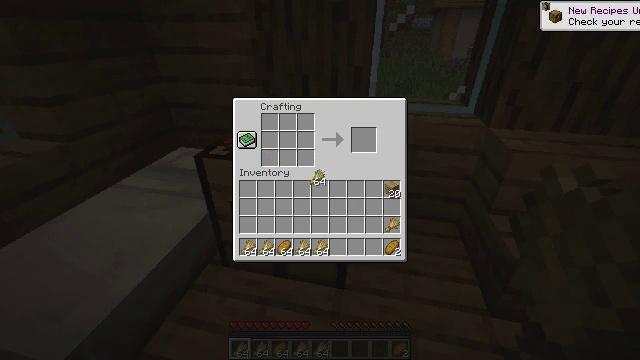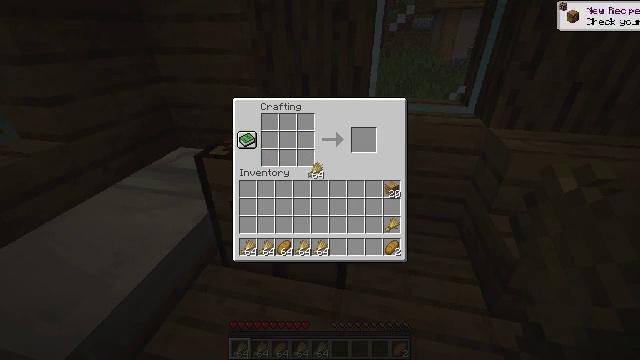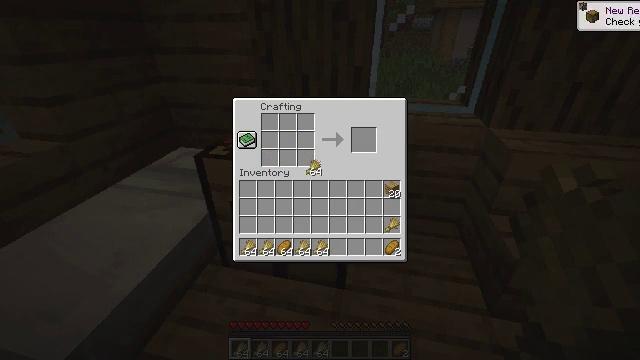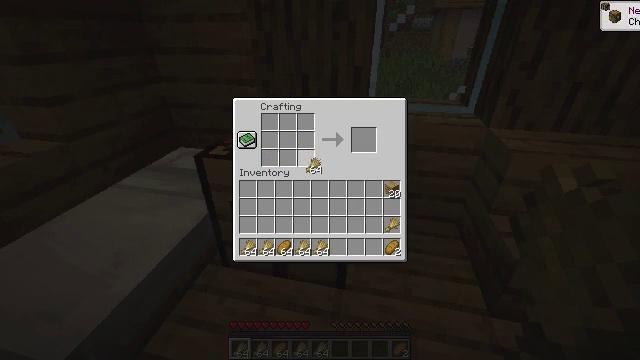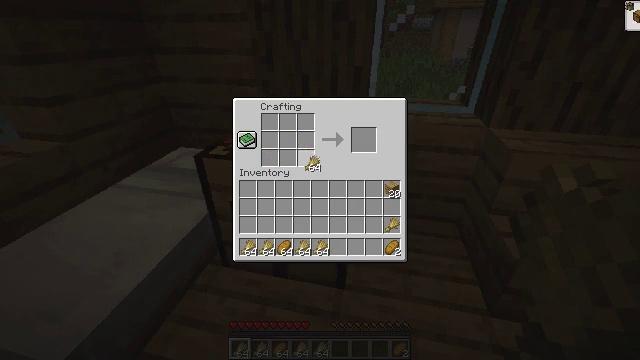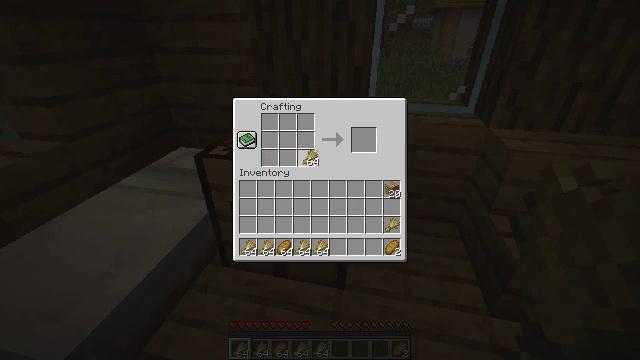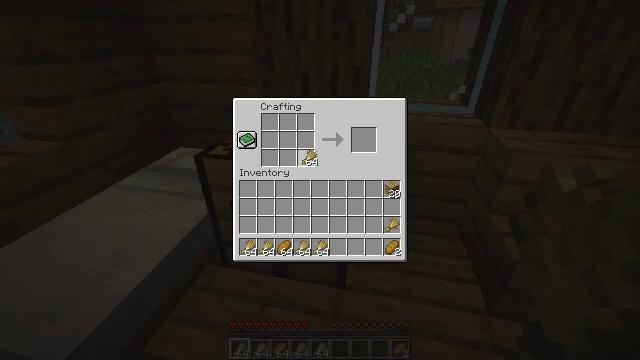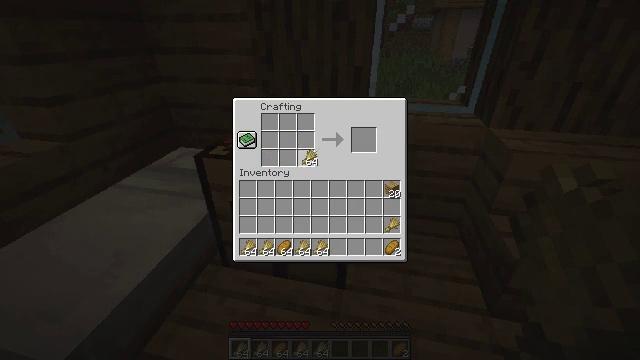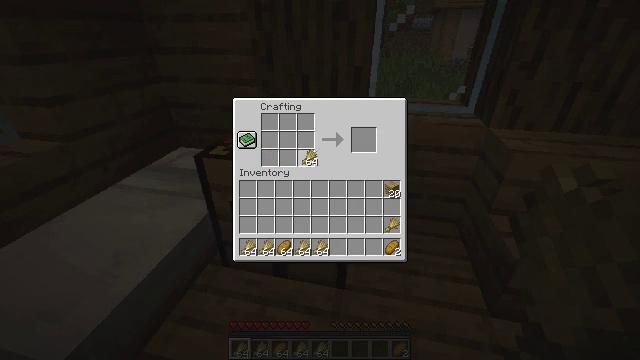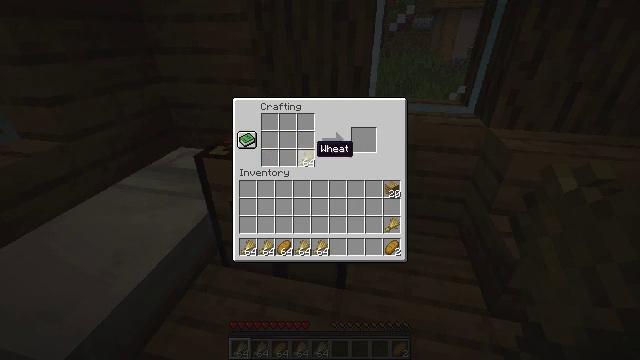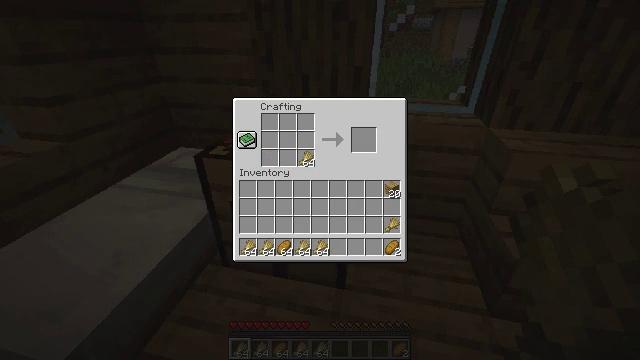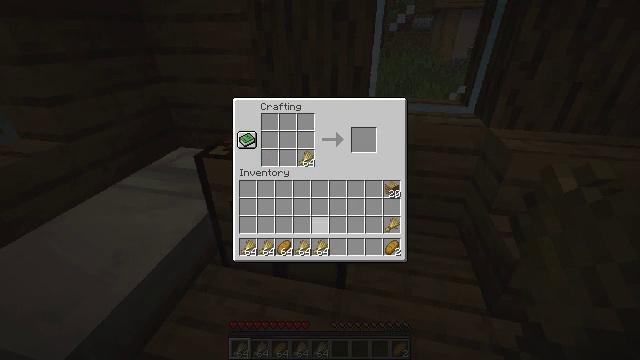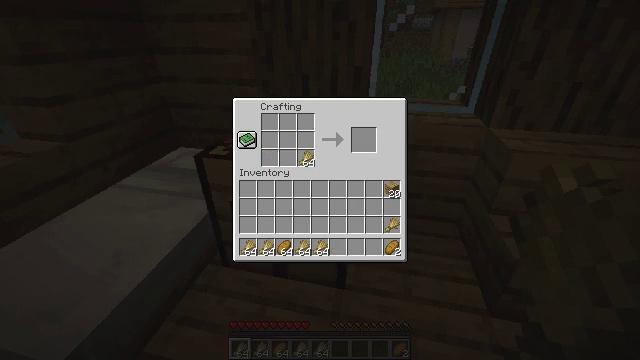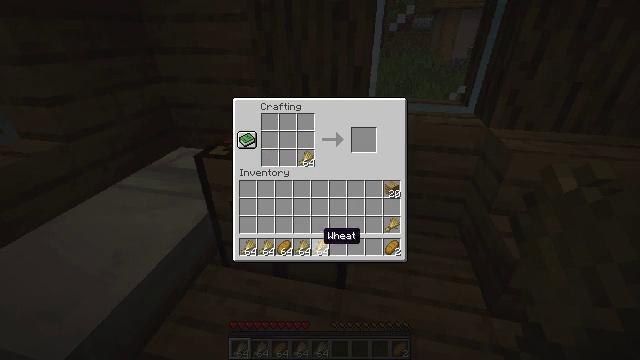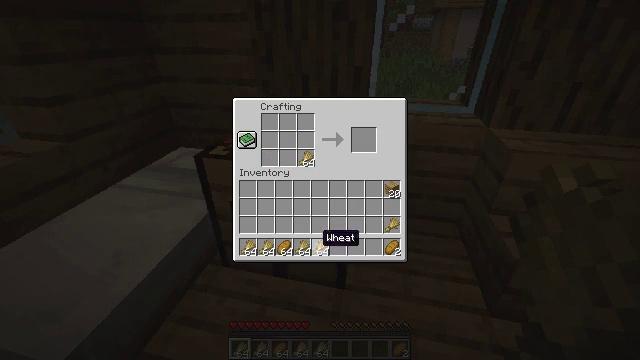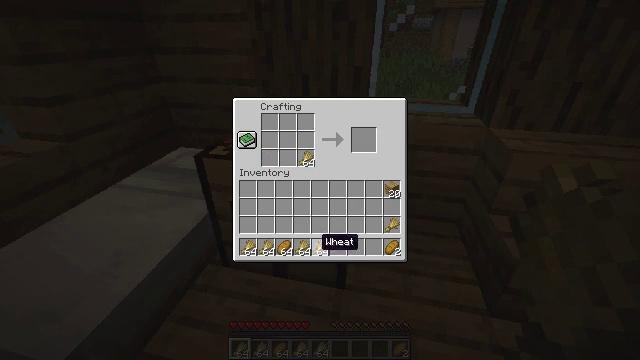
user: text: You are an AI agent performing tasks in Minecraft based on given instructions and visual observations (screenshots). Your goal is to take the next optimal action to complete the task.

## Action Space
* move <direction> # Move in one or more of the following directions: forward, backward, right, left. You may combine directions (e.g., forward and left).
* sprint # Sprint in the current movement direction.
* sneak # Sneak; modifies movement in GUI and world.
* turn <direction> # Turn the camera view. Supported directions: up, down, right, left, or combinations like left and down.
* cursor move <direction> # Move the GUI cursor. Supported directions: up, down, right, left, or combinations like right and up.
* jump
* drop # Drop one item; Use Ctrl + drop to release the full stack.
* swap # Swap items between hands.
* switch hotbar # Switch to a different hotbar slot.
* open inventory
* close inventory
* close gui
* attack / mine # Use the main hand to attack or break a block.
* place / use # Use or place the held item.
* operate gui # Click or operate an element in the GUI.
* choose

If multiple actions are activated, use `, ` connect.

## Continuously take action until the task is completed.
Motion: motion action
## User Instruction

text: Use wheat to craft bread.
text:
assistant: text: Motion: cursor move up
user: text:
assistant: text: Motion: no_op
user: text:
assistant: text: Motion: no_op
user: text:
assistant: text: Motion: no_op
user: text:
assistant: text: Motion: no_op
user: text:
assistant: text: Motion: no_op
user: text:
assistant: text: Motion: operate gui
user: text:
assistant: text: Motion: operate gui
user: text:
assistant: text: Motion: no_op
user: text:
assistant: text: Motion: cursor move down
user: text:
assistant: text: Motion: cursor move right and down
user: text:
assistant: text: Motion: cursor move down
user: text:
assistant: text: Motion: cursor move down
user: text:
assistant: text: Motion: no_op
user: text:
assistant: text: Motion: no_op
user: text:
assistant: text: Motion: no_op
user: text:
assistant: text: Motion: no_op
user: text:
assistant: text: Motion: operate gui
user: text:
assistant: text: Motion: operate gui
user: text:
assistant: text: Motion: cursor move up, operate gui
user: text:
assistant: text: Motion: cursor move up
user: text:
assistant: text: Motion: cursor move up
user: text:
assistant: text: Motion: no_op
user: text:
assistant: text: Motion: no_op
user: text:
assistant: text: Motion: no_op
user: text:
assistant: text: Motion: no_op
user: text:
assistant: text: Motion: no_op
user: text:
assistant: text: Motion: no_op
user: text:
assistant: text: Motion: operate gui
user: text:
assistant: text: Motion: operate gui